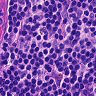
Metastatic tissue present: no